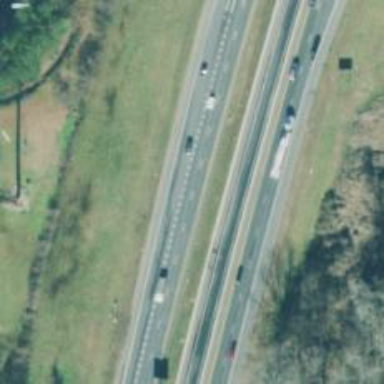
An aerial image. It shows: Asphalt motorway.